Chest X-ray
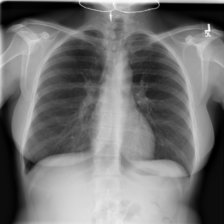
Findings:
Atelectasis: negative
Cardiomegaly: negative
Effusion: negative
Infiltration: negative
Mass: negative
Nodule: negative
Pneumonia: negative
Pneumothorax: negative
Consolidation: negative
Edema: negative
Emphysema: negative
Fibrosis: negative
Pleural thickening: negative
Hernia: negative